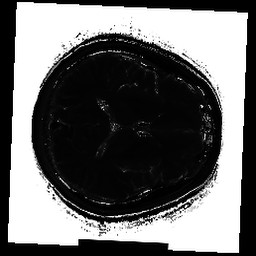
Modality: T2map
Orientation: axial
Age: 40
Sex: male
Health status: ill